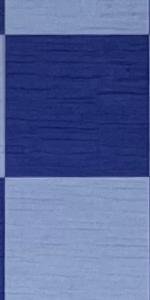
Label: Empty